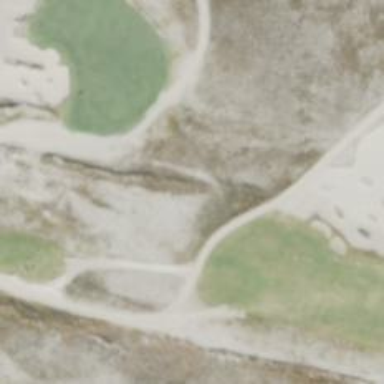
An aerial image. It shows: Path for both roads and golfers.